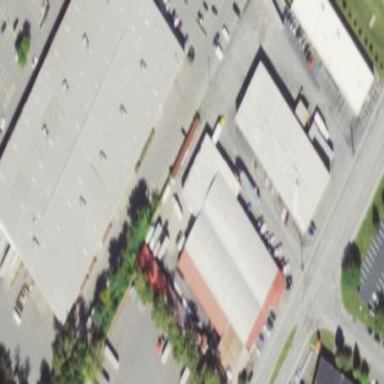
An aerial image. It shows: General shop located inside building.